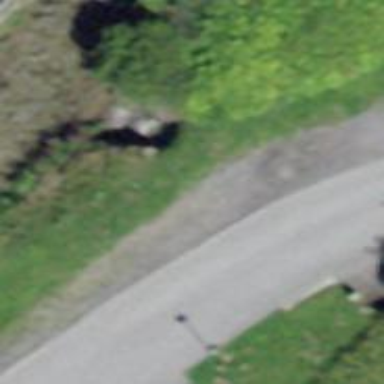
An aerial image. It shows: Culvert tunnel.